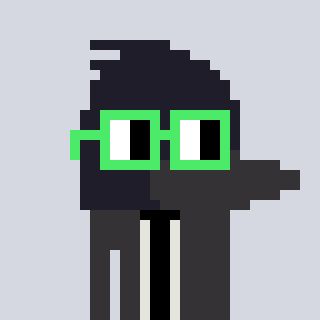
a pixel art character with square light green glasses, a raven-shaped head and a grayscale-colored body on a cool background